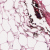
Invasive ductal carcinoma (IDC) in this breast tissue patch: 0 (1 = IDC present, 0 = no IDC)